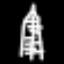
Label: The Eiffel Tower